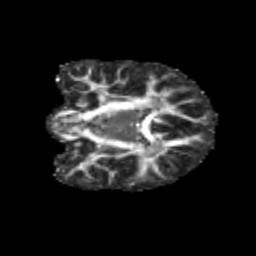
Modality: FA
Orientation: coronal
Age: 9
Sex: female
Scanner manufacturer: siemens
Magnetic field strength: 3 T
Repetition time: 3.8 s
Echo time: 0.07 s